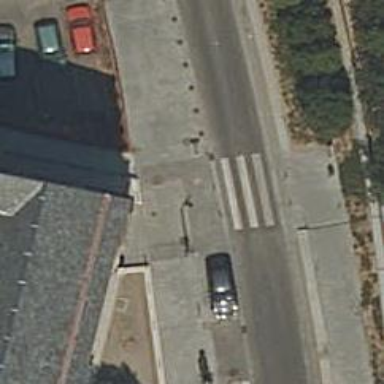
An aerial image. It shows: Crossing with traffic signals.